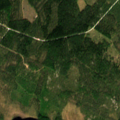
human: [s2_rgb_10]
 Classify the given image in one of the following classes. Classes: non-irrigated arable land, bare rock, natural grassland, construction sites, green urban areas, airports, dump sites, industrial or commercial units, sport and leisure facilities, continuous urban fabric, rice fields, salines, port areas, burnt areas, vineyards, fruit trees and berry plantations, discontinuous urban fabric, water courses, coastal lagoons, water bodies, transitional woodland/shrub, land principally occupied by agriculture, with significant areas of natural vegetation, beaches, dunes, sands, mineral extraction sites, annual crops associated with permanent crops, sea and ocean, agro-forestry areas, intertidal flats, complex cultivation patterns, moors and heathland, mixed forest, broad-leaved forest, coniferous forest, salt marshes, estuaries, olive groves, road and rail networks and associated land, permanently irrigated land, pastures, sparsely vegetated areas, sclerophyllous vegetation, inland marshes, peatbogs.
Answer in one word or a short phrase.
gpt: coniferous forest, mixed forest, transitional woodland/shrub, water bodies